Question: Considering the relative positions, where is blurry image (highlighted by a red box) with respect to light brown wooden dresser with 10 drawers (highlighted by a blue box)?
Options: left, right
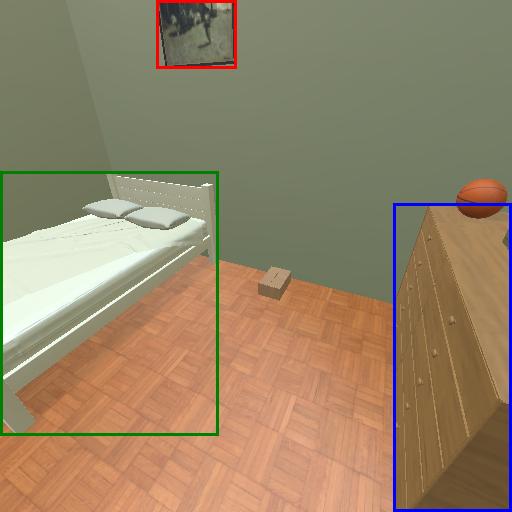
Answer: left